Interaction volume radius: 10 \u00c5
Interaction volume height: 20 \u00c5
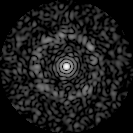
Disorder parameter: 0.8371